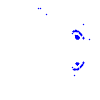
Particle: pion